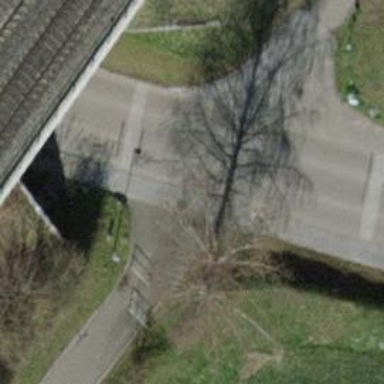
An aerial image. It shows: Cycle barrier.